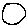
Label: circle